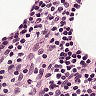
Metastatic tissue present: no